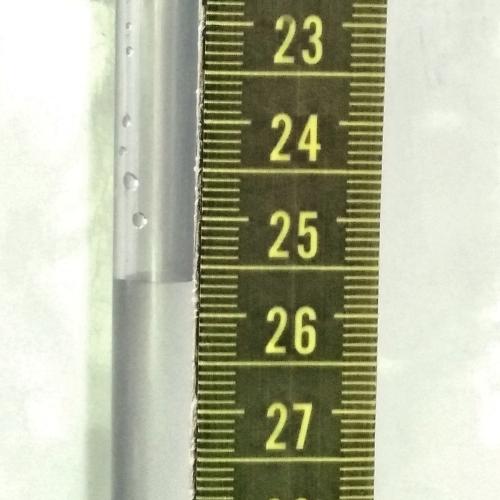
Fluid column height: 25.7 cm